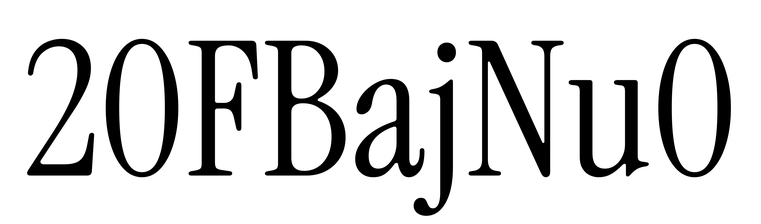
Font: InstrumentSerif-Regular